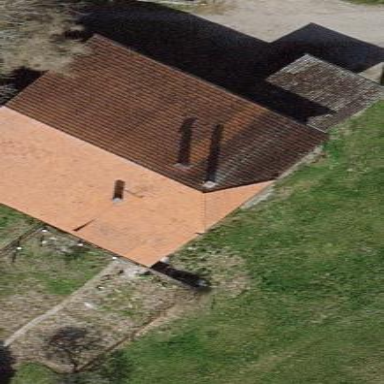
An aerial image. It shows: Farm building.